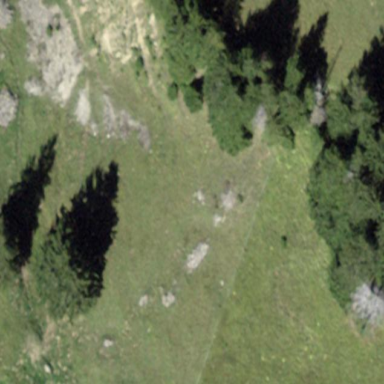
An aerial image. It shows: Forest area.